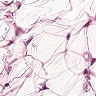
Metastatic tissue present: no